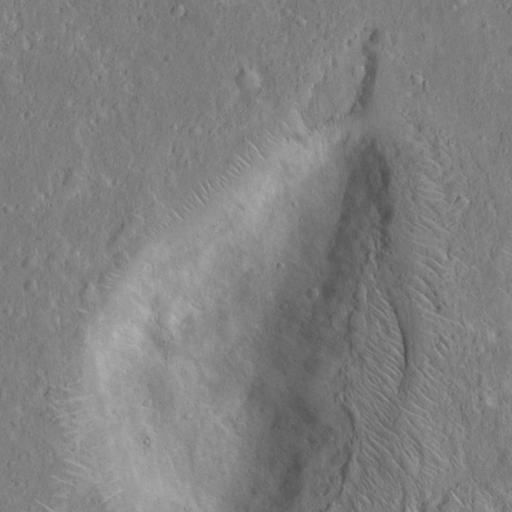
Objects detected: cone